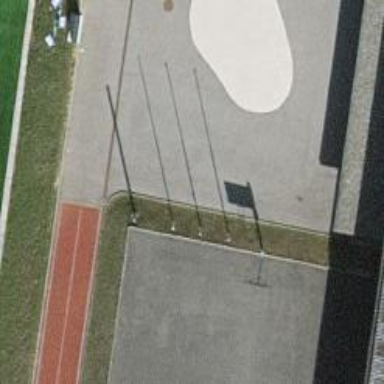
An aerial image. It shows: Flagpole which is man-made.